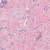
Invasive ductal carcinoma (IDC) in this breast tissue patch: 1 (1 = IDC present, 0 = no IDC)